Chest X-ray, AP view. Patient: 61 years old, sex F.
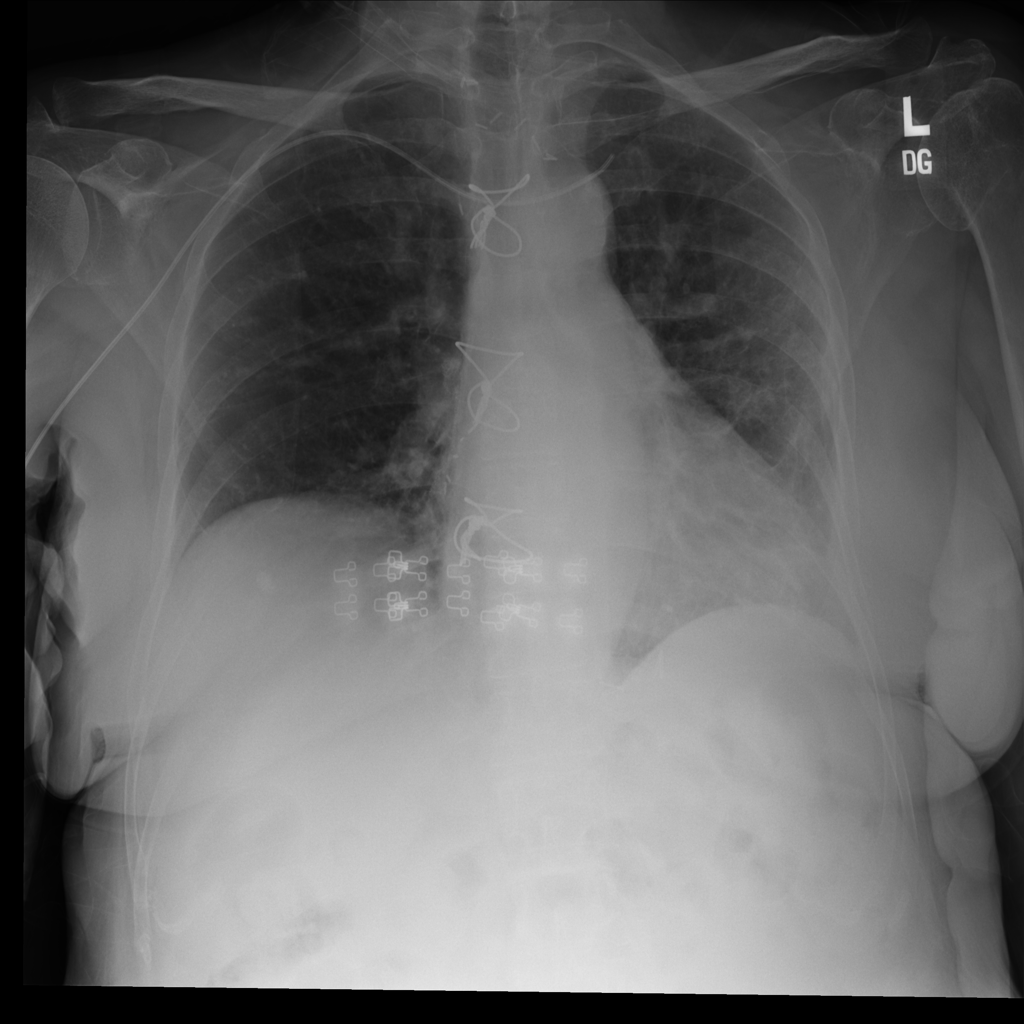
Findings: No Finding